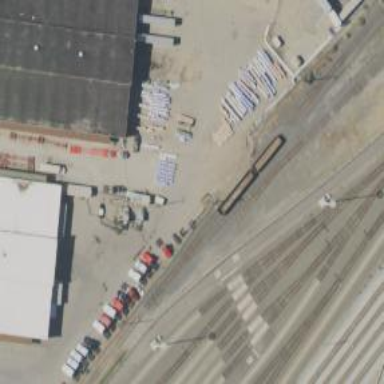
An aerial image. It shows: Unused railway yard.